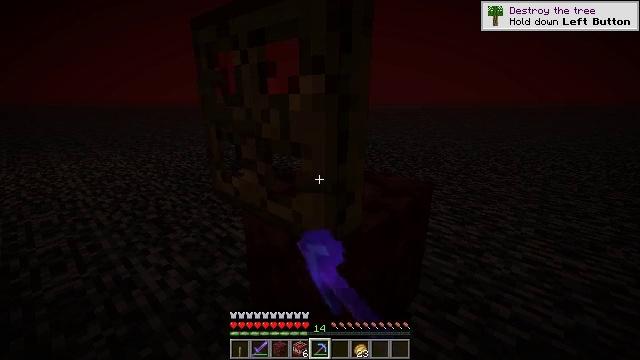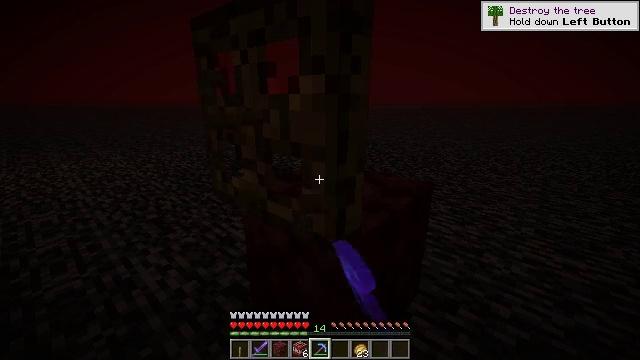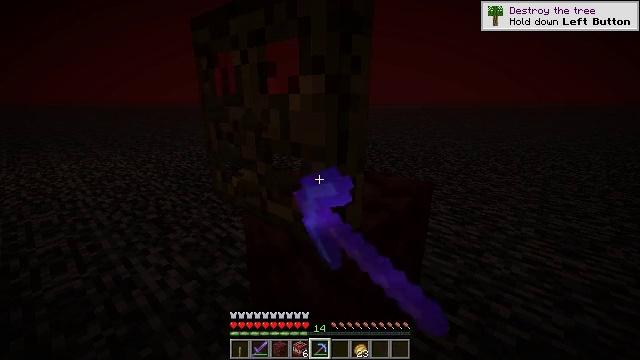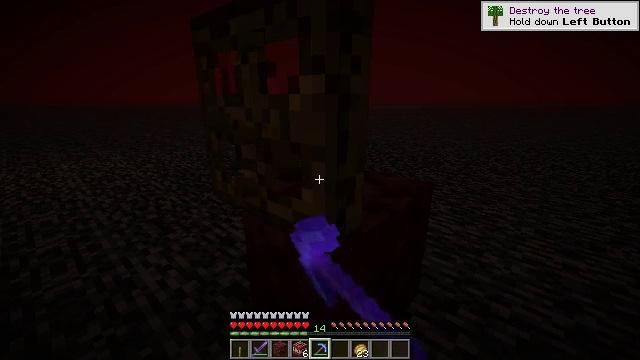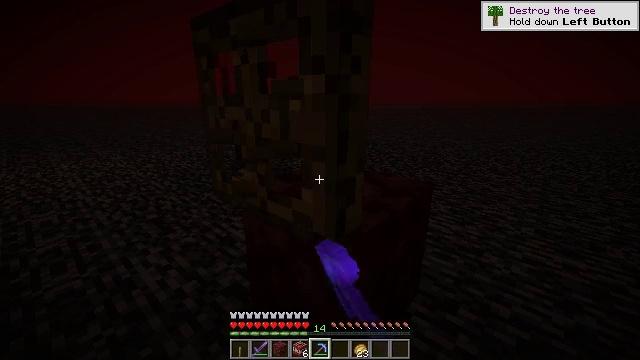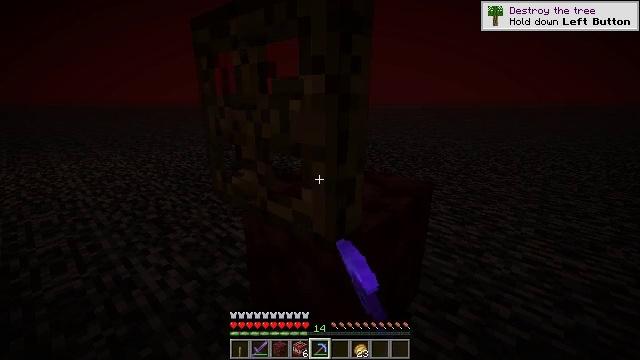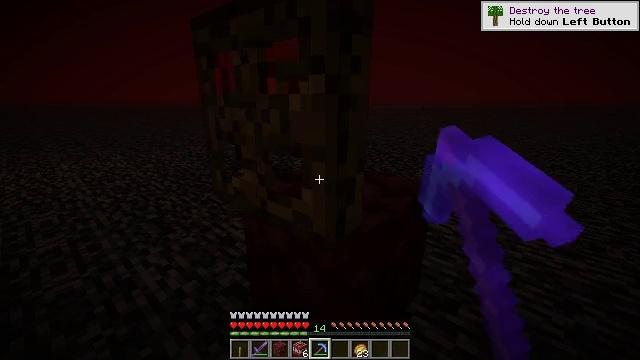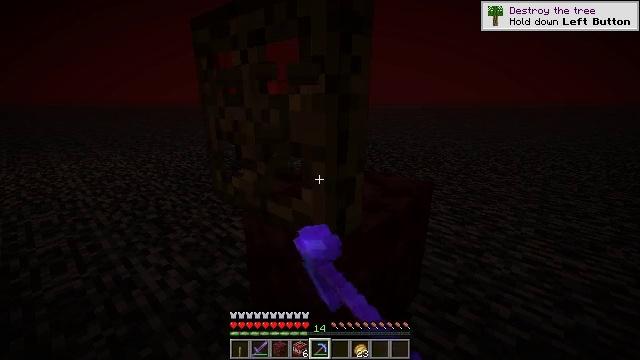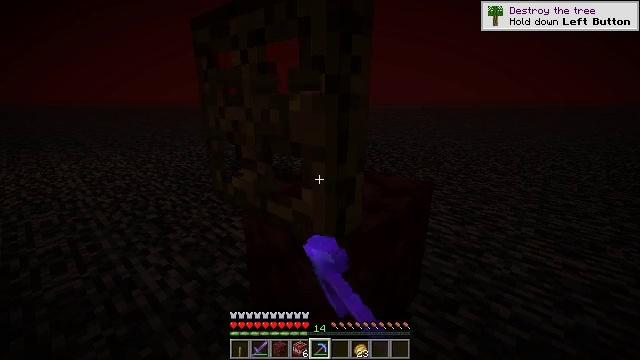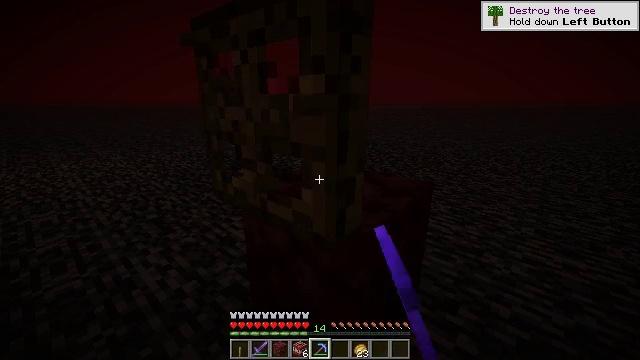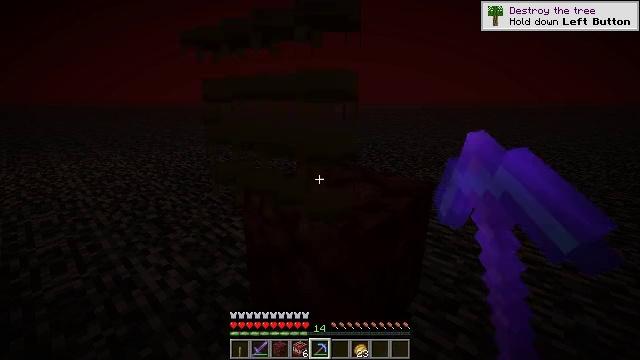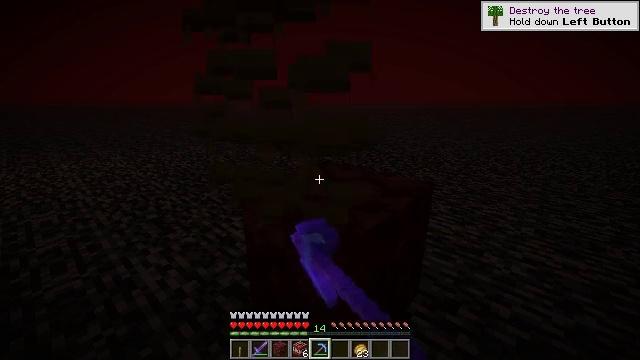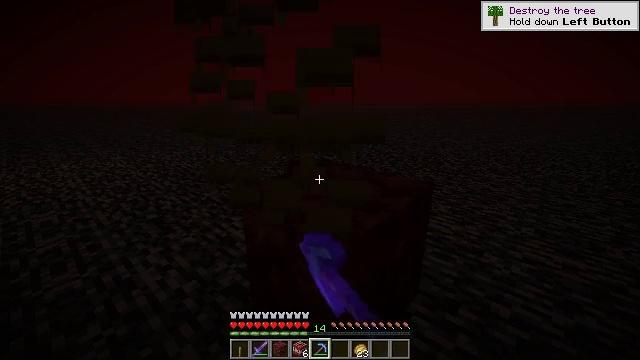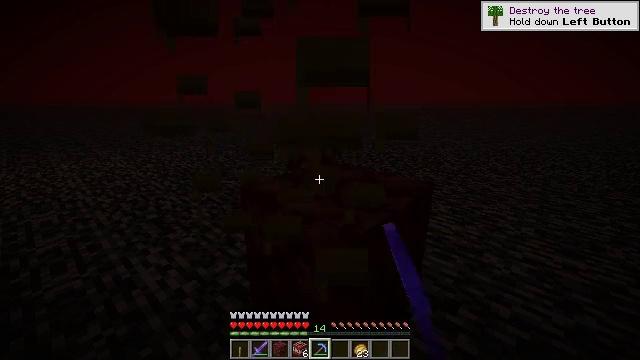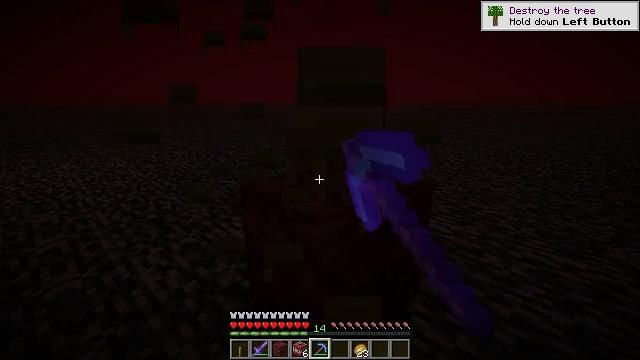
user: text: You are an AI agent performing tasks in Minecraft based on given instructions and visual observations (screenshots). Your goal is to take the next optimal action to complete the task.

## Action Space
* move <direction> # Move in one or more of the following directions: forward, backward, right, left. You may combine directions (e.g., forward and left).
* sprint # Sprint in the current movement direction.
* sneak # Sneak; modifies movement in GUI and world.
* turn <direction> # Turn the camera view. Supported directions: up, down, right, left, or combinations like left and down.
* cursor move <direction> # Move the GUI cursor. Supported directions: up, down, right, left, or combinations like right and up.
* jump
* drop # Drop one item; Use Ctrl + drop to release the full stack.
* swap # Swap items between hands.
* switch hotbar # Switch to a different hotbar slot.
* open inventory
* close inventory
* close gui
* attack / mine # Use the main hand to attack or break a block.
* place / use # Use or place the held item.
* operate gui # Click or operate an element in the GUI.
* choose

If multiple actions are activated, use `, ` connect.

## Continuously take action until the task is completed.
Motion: motion action
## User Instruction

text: Remove the oak trapdoor from its place.
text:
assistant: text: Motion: attack / mine
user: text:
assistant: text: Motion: attack / mine
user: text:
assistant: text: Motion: attack / mine
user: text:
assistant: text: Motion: attack / mine
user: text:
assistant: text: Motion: attack / mine
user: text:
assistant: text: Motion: attack / mine
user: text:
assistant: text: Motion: attack / mine
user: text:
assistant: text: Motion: attack / mine
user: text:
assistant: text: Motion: attack / mine
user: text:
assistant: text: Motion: attack / mine
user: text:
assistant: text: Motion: attack / mine
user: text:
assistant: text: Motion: attack / mine
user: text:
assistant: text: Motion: attack / mine
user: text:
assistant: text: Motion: attack / mine
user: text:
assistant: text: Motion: attack / mine